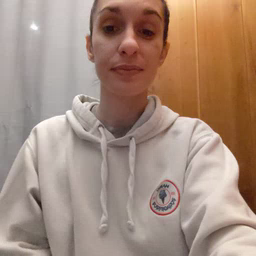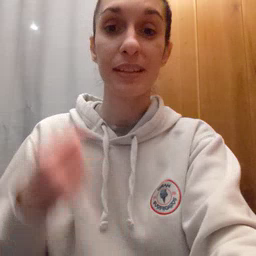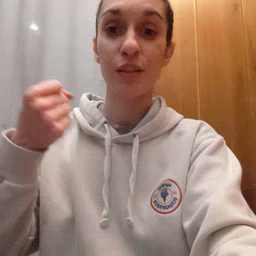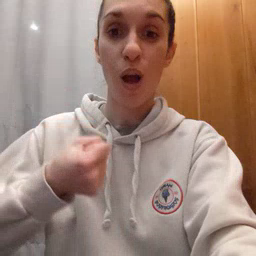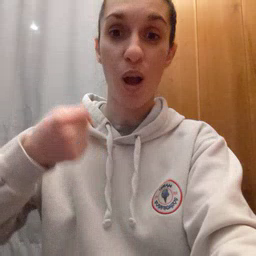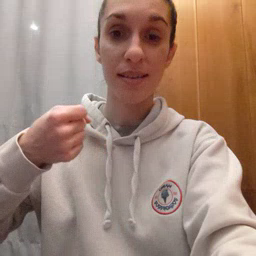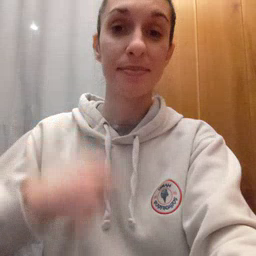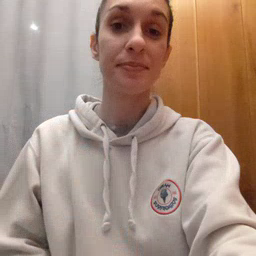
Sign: car